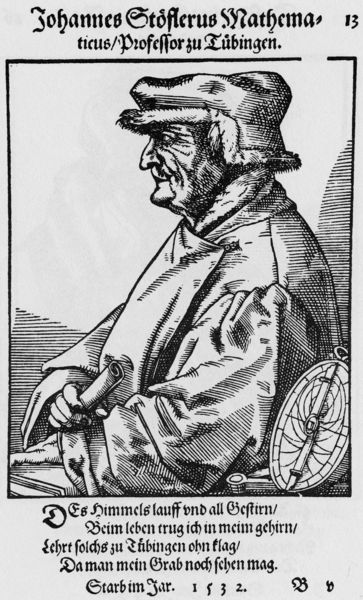
Titel: Bildnis des Johann Stoeffler
Künstler: Tobias Stimmer
Institution: (Seriendruck)
Schlagwörter: hand, kopf, mann, schatten, weiß, sitzen, finger, grau, hintergrund, hut, mund, nase, profil, schwarz, zeichnung, blick, alt, kappe, mütze, arm, falten, gesicht, johannes, kragen, rahmen, tod, ärmel, bild, bildnis, hände, instrument, portrait, porträt, auge, figur, gewand, mantel, person, kinn, knopf, lippen, poträt, fell, kopfbedeckung, holzschnitt, schrift, papier, grafik, graphik, deutsch, alter, greis, buch, druck, schraffuren, stich, titel, text, schraffiert, rolle, runzeln, papierrolle, mittelalter, gedicht, schriftrolle, gelehrter, gedenken, emblem, kupferstich, altdeutsch, wissenschaft, mathematik, professor, sextant, astronomie, seriendruck, kompass, bildung, anzeige, astronom, prträt, mathematiker, astrolab, buchrolle, inschrfit, seiteneinsicht, seitenstellung, tübingen, emblematik, subscriptio, todesanzeige, 1532, mann stich, schrifrolle, stöfterus, kompas, johannes stöslerud, stöslerus, stöflerus